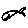
Label: fish